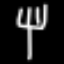
Label: fork